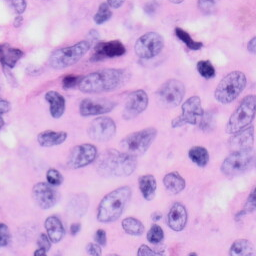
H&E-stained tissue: Skin